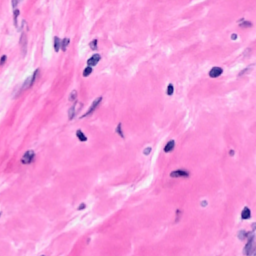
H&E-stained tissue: Breast